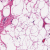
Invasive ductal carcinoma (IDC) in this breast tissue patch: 0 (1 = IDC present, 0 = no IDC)